Question: I want to display a ripple affect after click on a view and also change it alpha after click on it.
However, the ripple effect only work well if alpha change from 0.5->1, when alpha change from 1->0.5, the ripple effect don't display fully.
'''
fun Greeting2(name: String) {
val isProcessing = remember { mutableStateOf(false) }
Column(
modifier = Modifier
.padding(36.dp)
.alpha(if (isProcessing.value) 0.5f else 1f)
.clickable(
interactionSource = remember { MutableInteractionSource() },
indication = rememberRipple(bounded = false),
) {
isProcessing.value = !isProcessing.value
}
) {
Image(
painter = painterResource(R.drawable.ic_btn_speak_now),
contentDescription = "",
modifier = Modifier
.width(80.dp)
.height(80.dp)
)
Text(text = "Hello $name!")
}
}
'''
Here is the demo. Any way to achieve both alpha and ripple effect together?

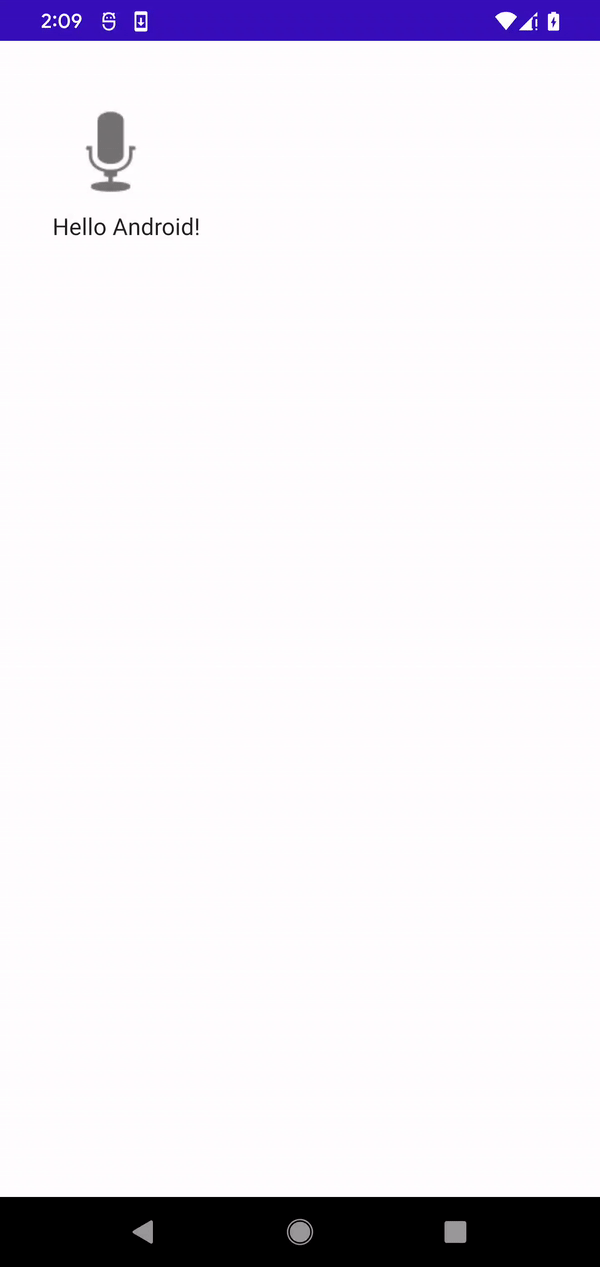
Answer: I guess it might be because of the mechanism how the ripple is displayed internally. Maybe it's a sort of clash between the recompositions occuring because of both the changing alpha and the propagating ripple. To fix that, you can just wrap your column in another composable, like so.
'''
@Preview
@Composable
fun Greeting2() {
val name = "Android!" // I used preview so had to remove the parameter
var isProcessing by remember { mutableStateOf(false) }
val alpha by animateFloatAsState(targetValue = if (isProcessing) 0.5f else 1f, animationSpec = keyframes { durationMillis = 1 })
Box(
Modifier
.alpha(alpha)
){
Column(
modifier = Modifier
.padding(36.dp)
.clickable(
interactionSource = remember { MutableInteractionSource() },
indication = rememberRipple(bounded = false),
) {
isProcessing = !isProcessing
}
) {
Image(
painter = painterResource(R.drawable.ic_launcher_foreground),
contentDescription = "",
modifier = Modifier
.width(80.dp)
.height(80.dp)
)
Text(text = "Hello $name!")
}
}
}
'''
I might have made some modifications but you get the idea. Also, I wrapped in a Box instead of a Surface since it defaults to a background.